Question: I used ajax loader to uplaods files to server.It works fine but now i want to set delete option with each image and can delete that image before saving.My current images look like :

I am using this file uploader script for file uploading.<URL>
My Code for files upload is :
'''
jQuery("#fileuploader").uploadFile({
url:"<?php echo $this->getUrl('pmembers/priority/productimages/') ?>",
multiple:true,
fileName:"myfile",
onSuccess: function (files, response, xhr,pd) {
var dir = '<?php echo Mage::getBaseUrl(Mage_Core_Model_Store::URL_TYPE_MEDIA)."mkd/uploads/".Mage::getSingleton("customer/session")->getId()."/"; ?>';
jQuery('#files').append('<li style="width:60px; float:left;margin-left:5px; margin-right:5px;"><img width="60" height="60" src="'+dir+files+'" /></li><img src="cross.png" />');
},
});
});
'''
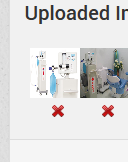
Answer: Try:
Event when click remove button will send a request to server unlink (path: "dir+files"), after complete server will return client a notify.
jQuery:
'''
var removeButton = $("li > img:last");
removeButton.click(function(){
if (removeButton.attr('handling') != "true") {
removeButton.attr('handling', 'true');
var path = removeButton.prev('img[src]').attr('src');
$.ajax({
type: "POST",
dataType: "json",
url: (url),
data: {'path': path},
error: function () {
//. Action when error.
},
success: function (data) {
//. Action when success.
}
}).done(function(){
removeButton.attr('handling', 'false');
});
}
});
'''
PHP:
'''
$path = $_POST['path'];
$unlink = unlink($path);
if (!$unlink) {
print json_encode(array("return" => false)); exit();
}else {
print json_encode(array("return" => true)); exit();
}
'''